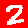
Digit: 2